Question:
I want to get something like the image above. I want to be able to press a button, and grab the city's name only using the location network, NOT GPS.
How would I approach this? What API would I use?
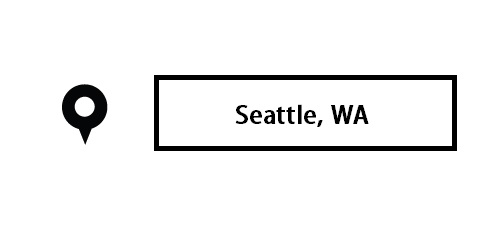
Answer: I found a very useful page on the Android Development site:
<URL>
And it talks about the various ways you can ensure to get any location quick and reliable. It talks about how you can use cached network location or wifi-based, if you don't need to use the GPS.